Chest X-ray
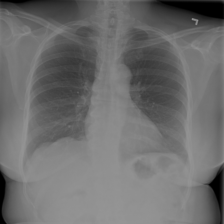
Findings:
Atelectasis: negative
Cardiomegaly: negative
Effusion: negative
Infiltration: negative
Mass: negative
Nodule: negative
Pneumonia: negative
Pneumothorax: negative
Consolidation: negative
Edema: negative
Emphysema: negative
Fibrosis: negative
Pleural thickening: negative
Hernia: negative